Question: I've tried several times but it seems that the ListView.Builder with scrollDirection: Axis.horizontal,
Is is possible to make it into two or more Lines?

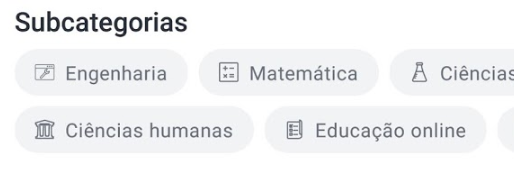
Answer: You may want to try this plugin: <URL>
In your case you could make something like this but horizontally:
<URL>